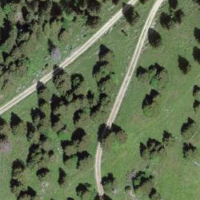
EUNIS habitat code: 44
Species observed at this site:
Gentianella campestris
Euphrasia alpina